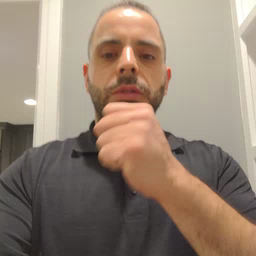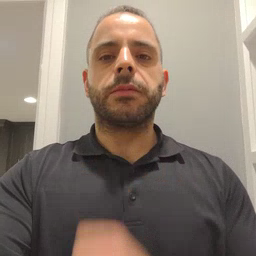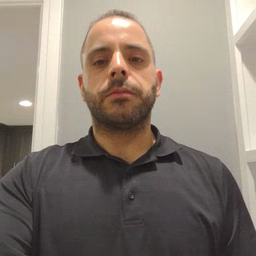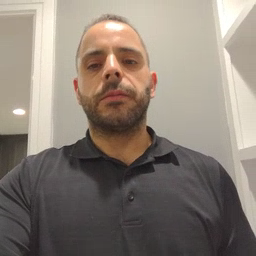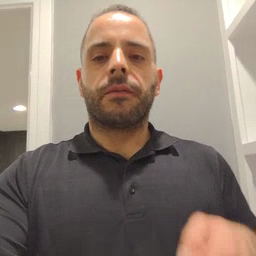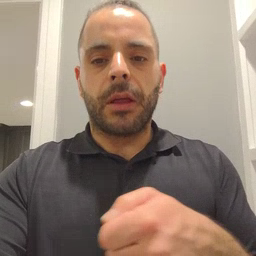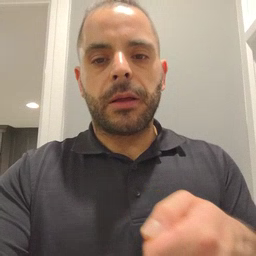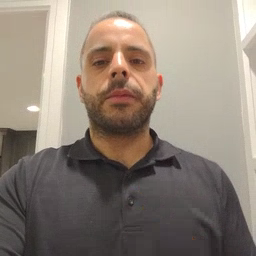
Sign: vacuum